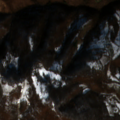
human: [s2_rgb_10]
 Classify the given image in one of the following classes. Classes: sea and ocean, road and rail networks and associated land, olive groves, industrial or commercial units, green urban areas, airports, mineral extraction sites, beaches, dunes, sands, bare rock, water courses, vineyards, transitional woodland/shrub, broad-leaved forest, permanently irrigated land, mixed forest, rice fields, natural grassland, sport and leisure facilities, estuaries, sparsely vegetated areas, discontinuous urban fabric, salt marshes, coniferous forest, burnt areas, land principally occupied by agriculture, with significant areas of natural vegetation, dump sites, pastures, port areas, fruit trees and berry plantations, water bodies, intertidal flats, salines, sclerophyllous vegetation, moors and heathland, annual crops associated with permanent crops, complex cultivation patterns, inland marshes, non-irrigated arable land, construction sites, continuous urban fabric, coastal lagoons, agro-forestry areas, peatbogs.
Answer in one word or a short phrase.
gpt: pastures, complex cultivation patterns, land principally occupied by agriculture, with significant areas of natural vegetation, broad-leaved forest, natural grassland